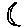
Label: moon